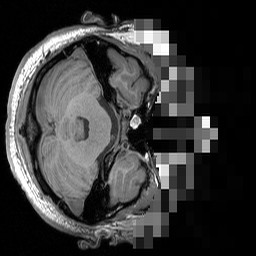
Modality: T1w
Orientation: axial
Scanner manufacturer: siemens
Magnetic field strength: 3 T
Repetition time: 1.5 s
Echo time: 0.00291 s